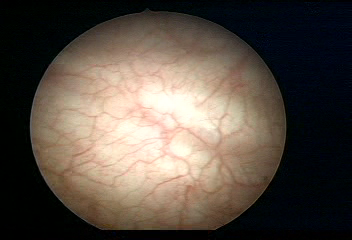
Modality: WLC
Class: Normal mucosa
Bladder cancer association: No